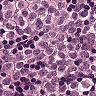
Metastatic tissue present: yes